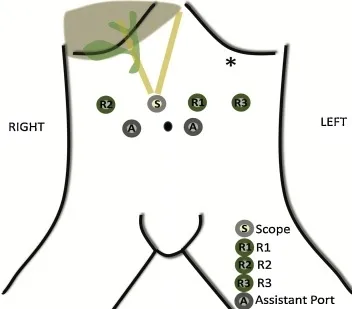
Port placement. . Legend: port placement for left lobe hemangiomas.
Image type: radiology (x_ray)